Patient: sex F, age 59
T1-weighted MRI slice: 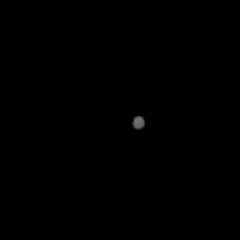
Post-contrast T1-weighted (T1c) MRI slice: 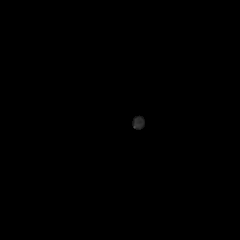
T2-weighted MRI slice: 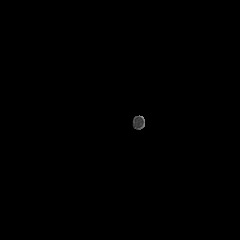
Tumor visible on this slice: no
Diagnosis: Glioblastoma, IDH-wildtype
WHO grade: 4